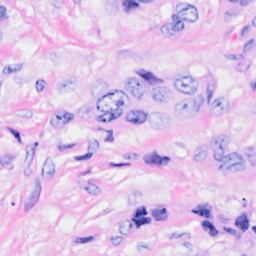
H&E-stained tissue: Breast